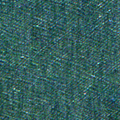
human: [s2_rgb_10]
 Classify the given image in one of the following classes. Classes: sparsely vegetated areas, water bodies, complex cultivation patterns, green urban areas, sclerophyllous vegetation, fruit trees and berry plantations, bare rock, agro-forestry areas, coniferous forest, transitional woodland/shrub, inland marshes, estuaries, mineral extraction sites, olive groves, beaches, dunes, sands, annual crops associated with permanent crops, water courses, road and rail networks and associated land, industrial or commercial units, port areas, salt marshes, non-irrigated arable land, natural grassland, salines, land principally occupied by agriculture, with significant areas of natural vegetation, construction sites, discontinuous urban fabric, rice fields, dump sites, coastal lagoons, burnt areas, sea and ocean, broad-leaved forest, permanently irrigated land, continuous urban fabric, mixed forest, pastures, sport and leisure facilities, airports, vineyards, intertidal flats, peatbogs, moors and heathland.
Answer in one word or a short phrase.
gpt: sea and ocean